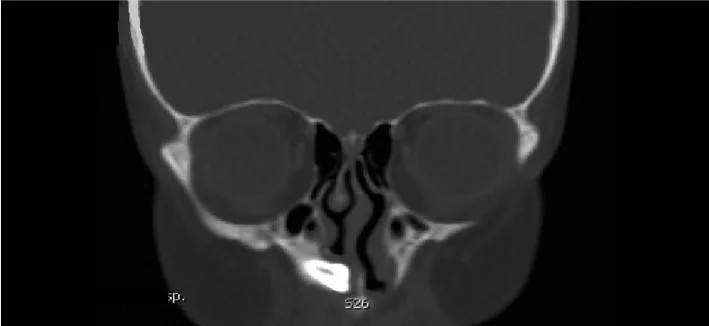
A,B: Computed tomography of the paranasal sinuses (coronal and axial view) revealing displaced right upper maxillary tooth with the crown oriented inferiorly and medially toward and within the lower right anterior nasal cavity.
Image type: radiology (ct)